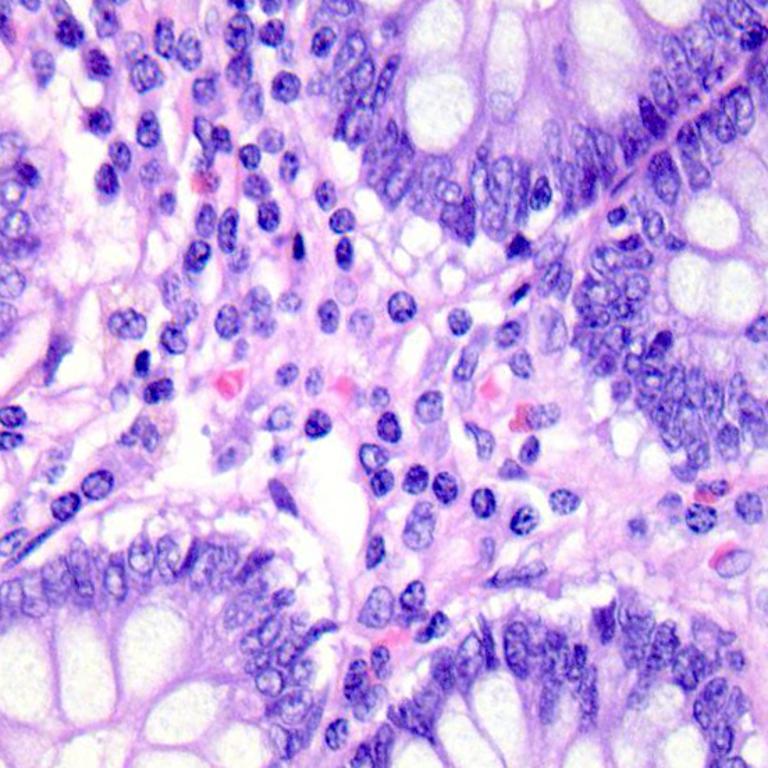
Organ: colon
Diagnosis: benign